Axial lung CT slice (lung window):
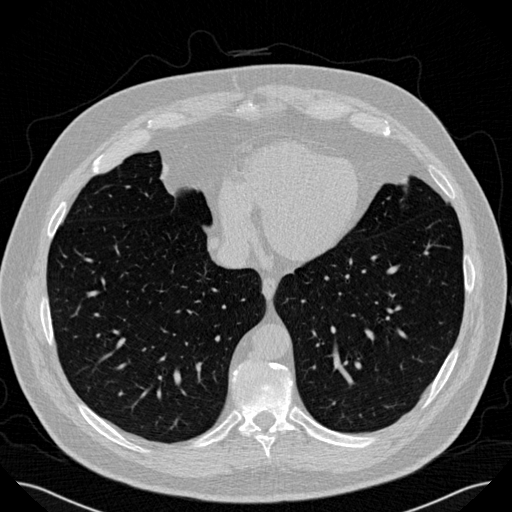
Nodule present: no